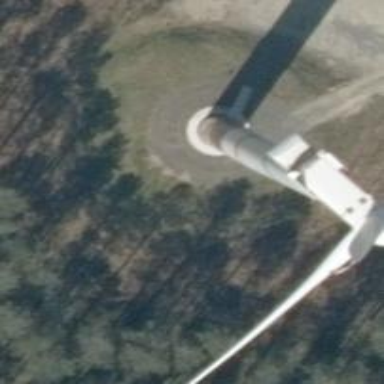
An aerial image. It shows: Wind turbine generating power.